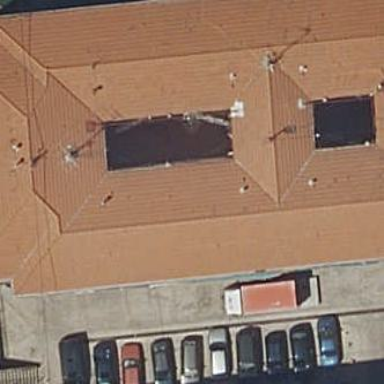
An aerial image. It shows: Building.